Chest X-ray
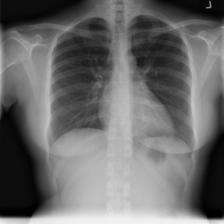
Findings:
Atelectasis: negative
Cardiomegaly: negative
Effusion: negative
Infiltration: negative
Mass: negative
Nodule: negative
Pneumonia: negative
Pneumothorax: negative
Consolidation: negative
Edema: negative
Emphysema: negative
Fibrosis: negative
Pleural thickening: negative
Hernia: negative